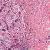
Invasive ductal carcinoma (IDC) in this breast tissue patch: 0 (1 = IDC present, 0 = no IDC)